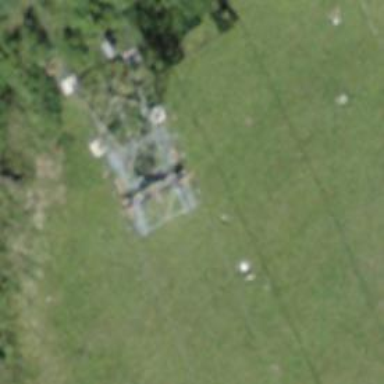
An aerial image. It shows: Pylon used for aerialway.